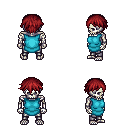
a pixel art fantasy rpg character, male body template, skeleton, teal tunic, metal pants, brunette short bangs hairstyle, four views (front, back, left, right), 2x2 character sprite sheet, small pixel art, hard edges, no anti-aliasing